Question: My table has more than 15 millions of rows just now.
I need to run such query:
'''
SELECT ch1.* FROM citizens_dynamic ch1
WHERE ch1.id IN (<PHONE>, ..., <PHONE>, <PHONE>)
AND ch1.update_id_to = (
SELECT MAX(ch2.update_id_to)
FROM citizens_dynamic ch2
WHERE ch1.id = ch2.id AND ch2.update_id_to < 812
)
'''
Basically, for every citizen in 'IN' clause it searches for a row with closest but lower than specified 'update_id_to'.
There is PRIMARY key on 2 columns columns 'update_id_to, id'.
At the moment, this query is executed in 0.9s (having 100 ids in 'IN' clause).
It's still too slow, I would need to run my scripts for 3 days to complete.
Below you can see my 'EXPLAIN' output.

'id' index is just like PRIMARY key, but with reversed columns: 'id, update_id_to'
Do you have any ideas how to make it even faster?
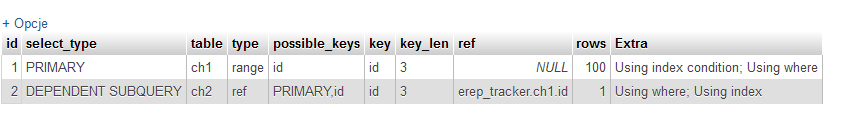
Answer: I've found that MySQL tends to perform better with JOIN than correlated subqueries.
'''
SELECT ch1.*
FROM citizens_dynamic AS ch1
JOIN (SELECT id, MAX(update_id_to) AS update_id_to
FROM citizens_dynamic
WHERE id IN (<PHONE>, ..., <PHONE>, <PHONE>)
GROUP BY id) AS ch2
ON ch1.id = ch2.id
WHERE ch1.id IN (<PHONE>, ..., <PHONE>, <PHONE>)
'''
Also, see the other methods in this question:
<URL>